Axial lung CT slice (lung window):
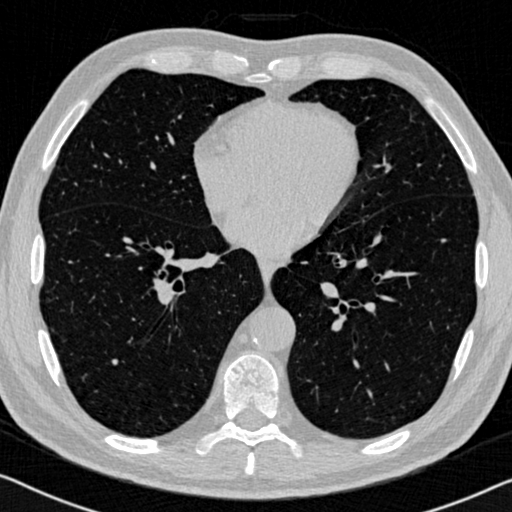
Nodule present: no